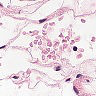
Metastatic tissue present: no